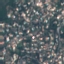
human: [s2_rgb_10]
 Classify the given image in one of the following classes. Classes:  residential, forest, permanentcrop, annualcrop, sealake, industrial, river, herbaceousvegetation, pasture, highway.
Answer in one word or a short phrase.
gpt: Residential